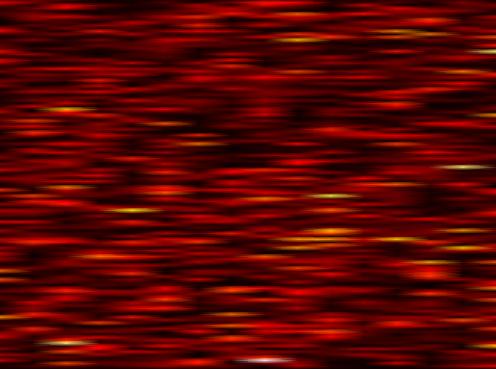
Label: FOFDM